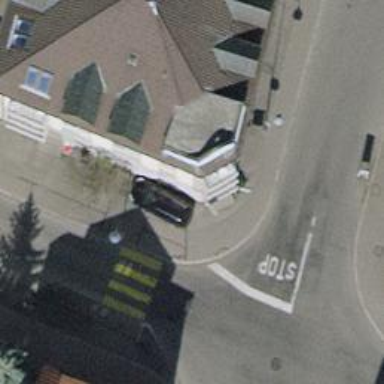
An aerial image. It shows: Restaurant.